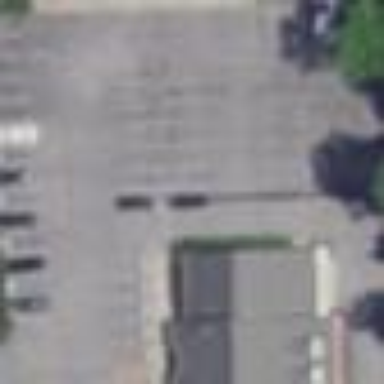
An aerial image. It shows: Parking area with surface.